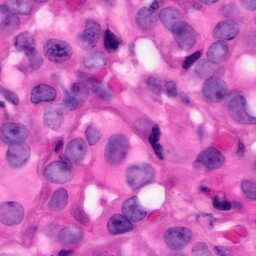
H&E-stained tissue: Pancreatic